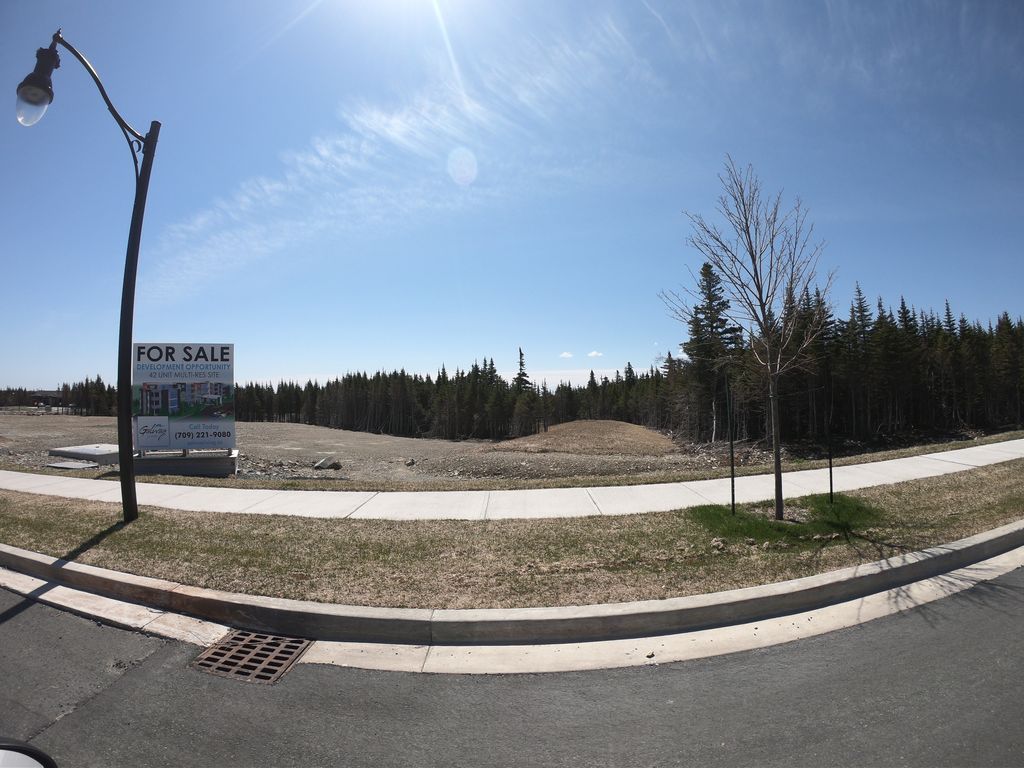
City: st_johns